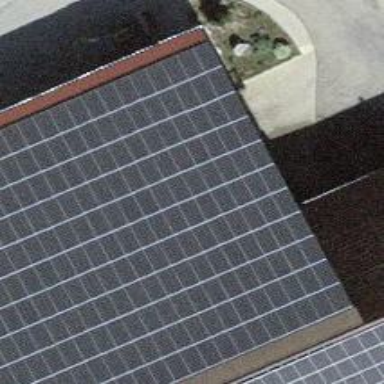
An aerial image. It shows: Solar power generator with photovoltaic panels.